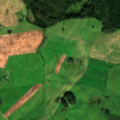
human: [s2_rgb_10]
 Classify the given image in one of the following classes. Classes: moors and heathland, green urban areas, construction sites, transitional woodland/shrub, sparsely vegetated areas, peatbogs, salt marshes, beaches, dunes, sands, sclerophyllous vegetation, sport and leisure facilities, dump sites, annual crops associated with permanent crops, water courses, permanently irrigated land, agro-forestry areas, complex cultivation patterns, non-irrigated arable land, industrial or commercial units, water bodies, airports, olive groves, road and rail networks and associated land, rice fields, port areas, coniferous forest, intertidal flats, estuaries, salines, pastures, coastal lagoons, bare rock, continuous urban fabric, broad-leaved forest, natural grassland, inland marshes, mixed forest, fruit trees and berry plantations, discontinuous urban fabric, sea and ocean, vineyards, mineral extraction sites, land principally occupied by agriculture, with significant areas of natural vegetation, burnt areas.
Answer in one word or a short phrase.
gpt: non-irrigated arable land, pastures, mixed forest, transitional woodland/shrub